Question: I have a table
'''
CREATE TABLE [dbo].[MergeAndDeleteNonprofitDetails](
ID int IDENTITY(1,1) PRIMARY KEY,
[ToJKNonprofitID] [int] NULL,
[ToNGOID] [int] NULL,
<URL> NULL,
<URL> NULL,
[ToJKStatus] [int] NULL,
<URL> NULL,
<URL> NULL,
<URL> NULL,
[FromJKNonprofitID] [int] NULL,
[FromNGOID] [int] NULL,
<URL> NULL,
<URL> NULL,
[FromJKStatus] [int] NULL,
<URL> NULL,
<URL> NULL,
<URL> NULL,
[IsMerged] [bit]
)
'''
I need to select the data with Greatest 'ToLastModifiedDate' and 'FromLastModifiedDate' 'GROUP BY ToOrganizationID'. How Can i achieve this?
NOTE: There can be multiple data corresponding to one 'ToOrganizationID' with different 'FromOrganizationID'. Hence we need to compare between columns and within one row for finding Greatest 'ToLastModifiedDate' and 'FromLastModifiedDate'.
SAMPLE DATA:

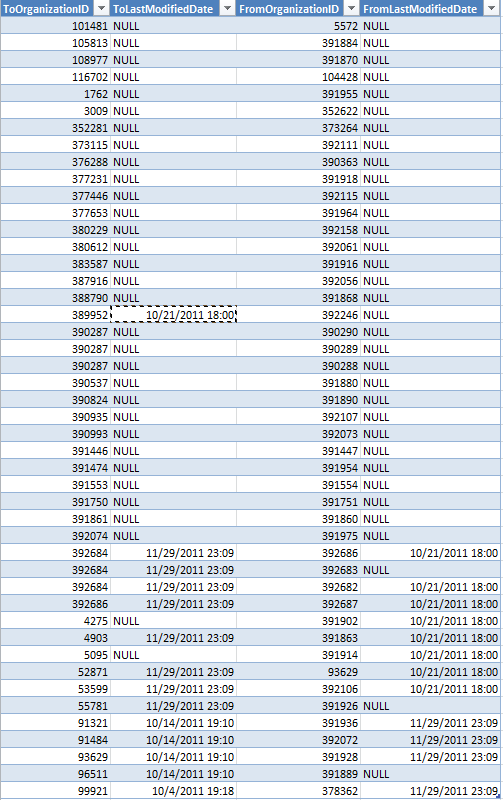
Answer: '''
with C as
(
select *,
row_number() over(partition by ToOrganizationID order by ToLastModifiedDate desc) as rnTo,
row_number() over(partition by ToOrganizationID order by FromLastModifiedDate desc) as rnFrom
from MergeAndDeleteNonprofitDetails
)
select *
from C
where rnTo = 1 or
rnFrom = 1
'''